Field crop: maize
Growth stage: 2
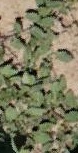
Species: convolvulus